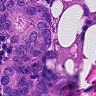
Metastatic tissue present: yes